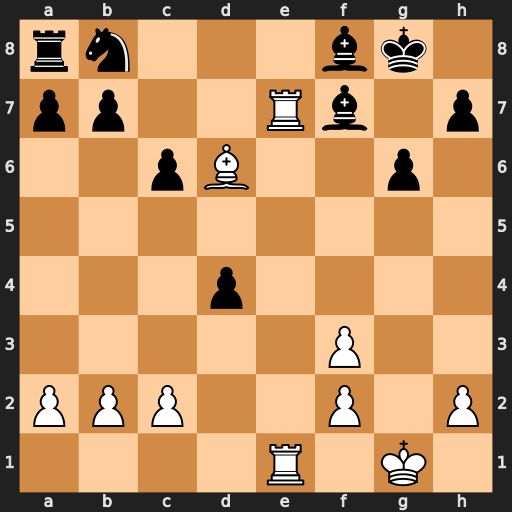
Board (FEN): rn3bk1/pp2Rb1p/2pB2p1/8/3p4/5P2/PPP2P1P/4R1K1
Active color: w
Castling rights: -
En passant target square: -
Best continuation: Re8 Bxe8 Rxe8 Kf7 Rxf8+